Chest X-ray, PA view. Patient: 67 years old, sex M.
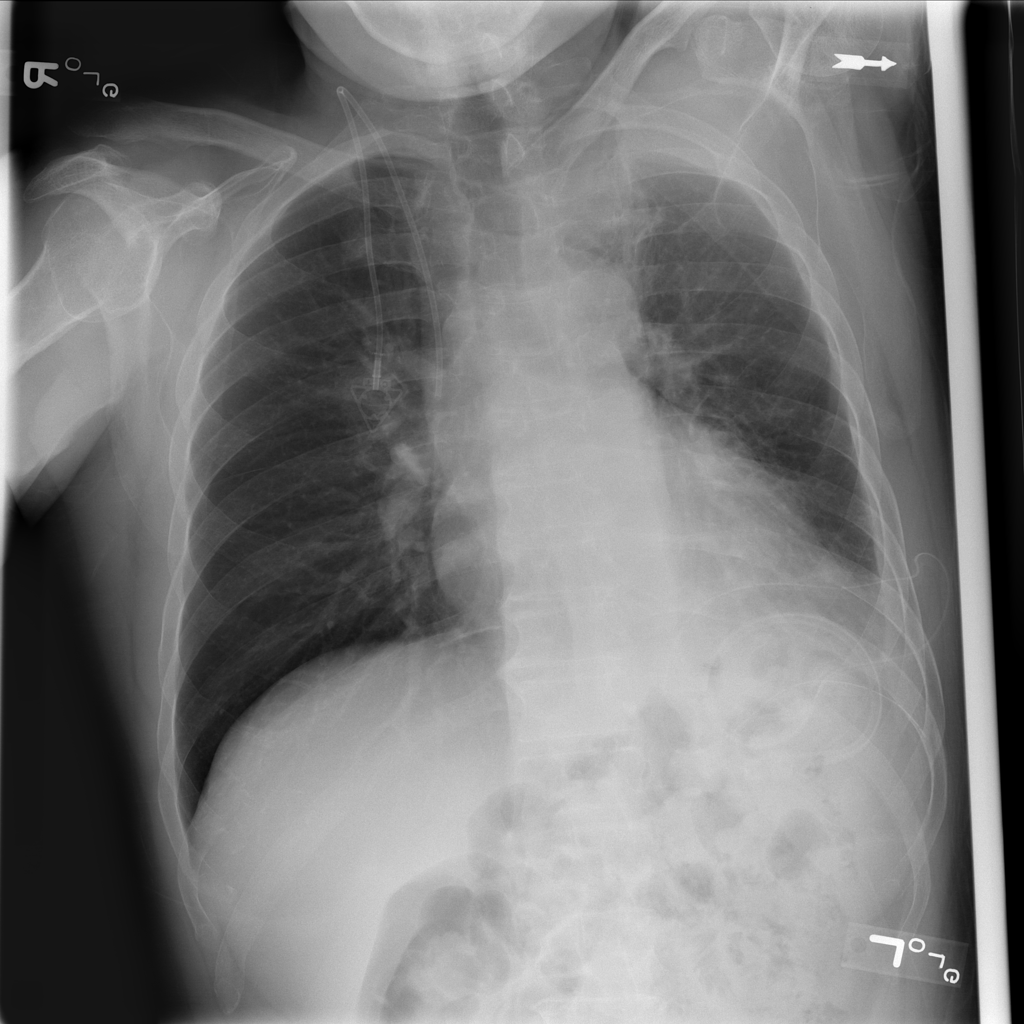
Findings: Effusion